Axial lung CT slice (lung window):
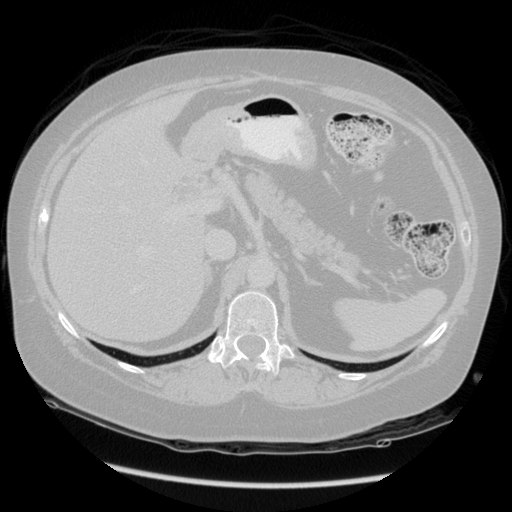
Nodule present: no